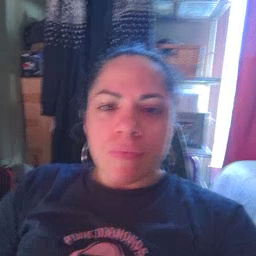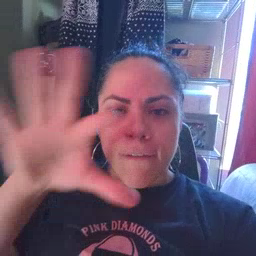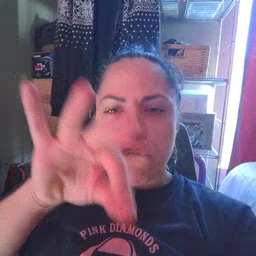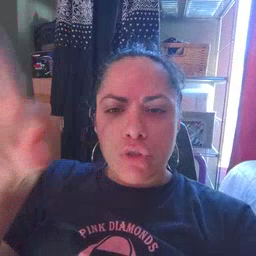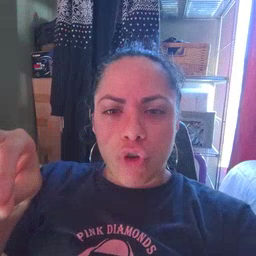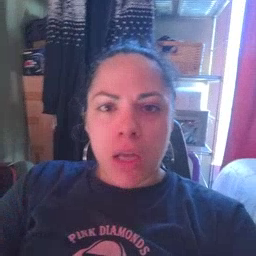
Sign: frenchfries